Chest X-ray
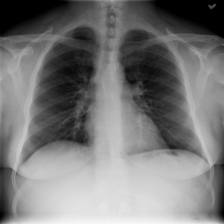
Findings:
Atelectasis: negative
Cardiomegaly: negative
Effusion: negative
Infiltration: negative
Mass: negative
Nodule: negative
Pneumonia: negative
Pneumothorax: negative
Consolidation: negative
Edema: negative
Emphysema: negative
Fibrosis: negative
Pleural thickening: negative
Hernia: negative